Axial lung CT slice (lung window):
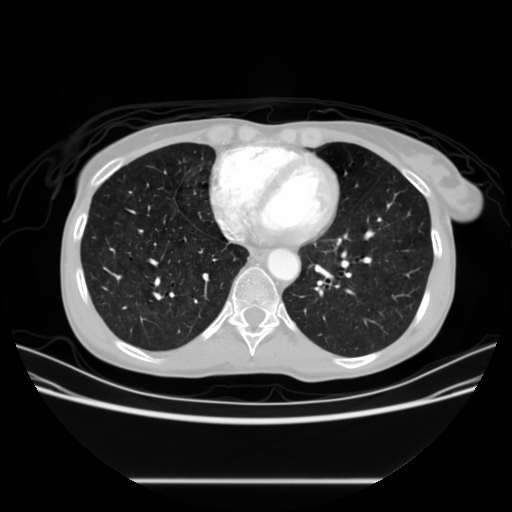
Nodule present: no